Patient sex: M
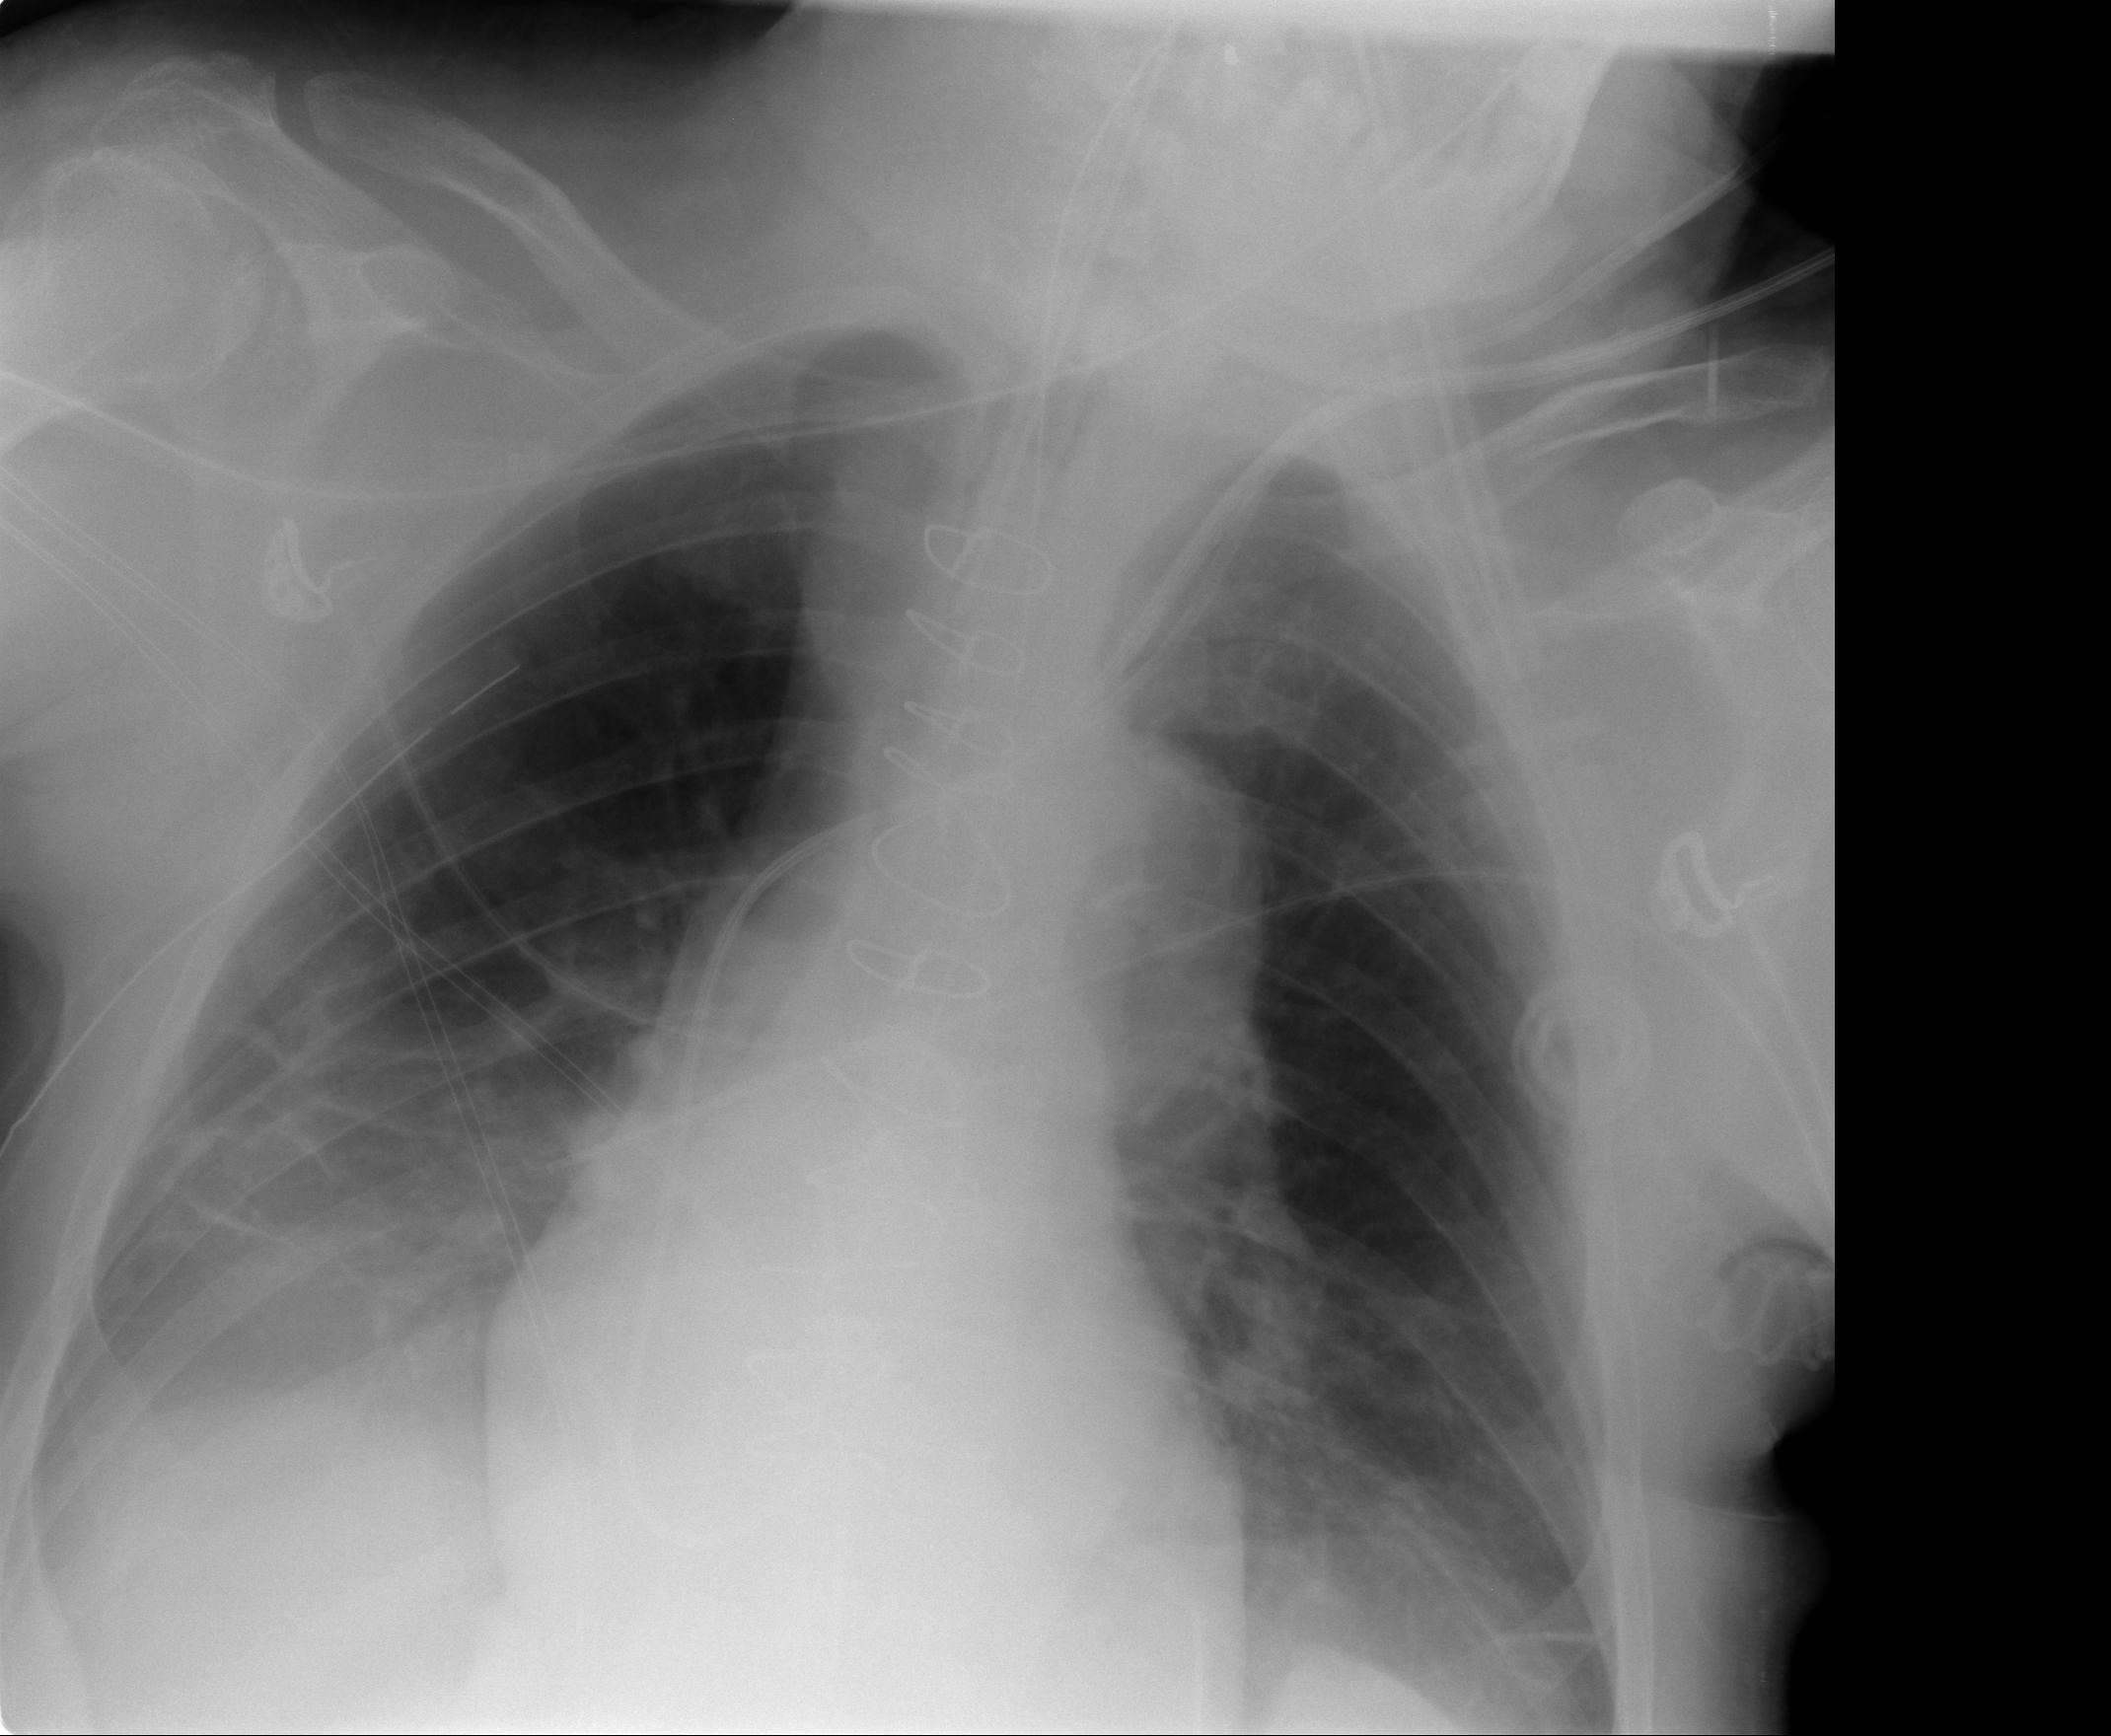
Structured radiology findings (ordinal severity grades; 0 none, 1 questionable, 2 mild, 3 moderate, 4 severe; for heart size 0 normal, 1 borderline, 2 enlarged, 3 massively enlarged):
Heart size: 0
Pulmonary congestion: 1
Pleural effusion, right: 2
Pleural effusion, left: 0
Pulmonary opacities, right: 0
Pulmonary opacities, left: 0
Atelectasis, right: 4
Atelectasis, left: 2